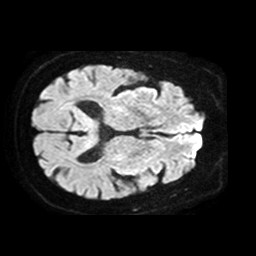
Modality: TRACE
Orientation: axial
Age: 81
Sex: male
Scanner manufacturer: philips
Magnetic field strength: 1.5 T
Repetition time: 3.681 s
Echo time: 0.09411 s